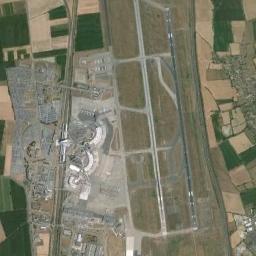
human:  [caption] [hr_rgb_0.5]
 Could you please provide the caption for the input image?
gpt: The airport is bordered by a large lawn .

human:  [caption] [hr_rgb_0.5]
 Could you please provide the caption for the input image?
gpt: There is an airport in the middle of the field next to some buildings .

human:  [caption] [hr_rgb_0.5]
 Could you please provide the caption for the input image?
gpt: A complex airport with many runways and buildings is surrounded by a brown and green farmland .

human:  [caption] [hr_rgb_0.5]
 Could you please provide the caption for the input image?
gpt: An airport with some parallel runways and an open area on the lawn while the farmland and some buildings beside .

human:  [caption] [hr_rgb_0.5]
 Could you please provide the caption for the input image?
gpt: The road is straight and long at the airport .